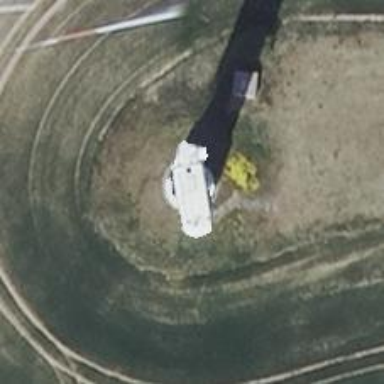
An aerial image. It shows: Wind generator powered by horizontal axis wind turbine.